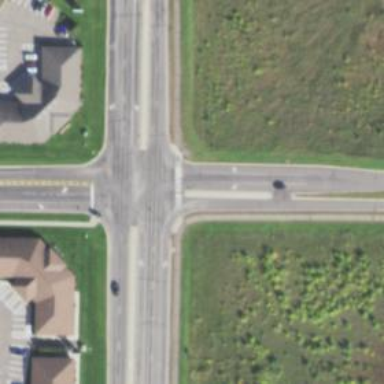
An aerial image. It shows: Marked crossing on cycleway road.